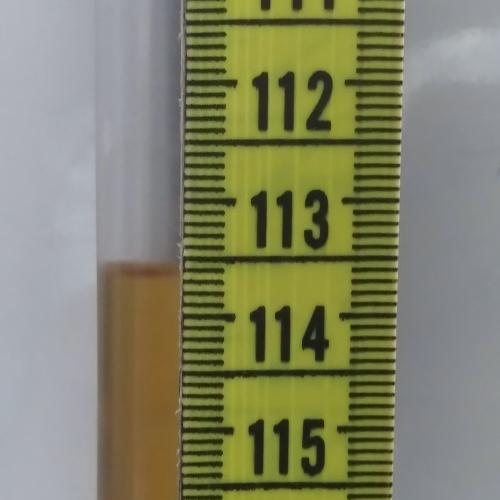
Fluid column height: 113.6 cm